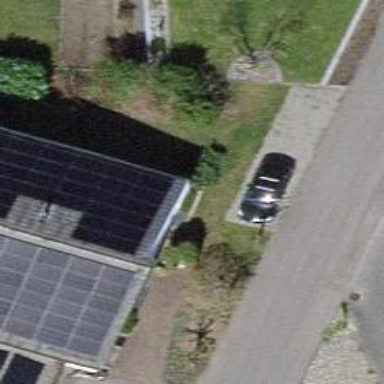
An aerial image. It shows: Solar power generator utilizing photovoltaic technology with solar photovoltaic panels.